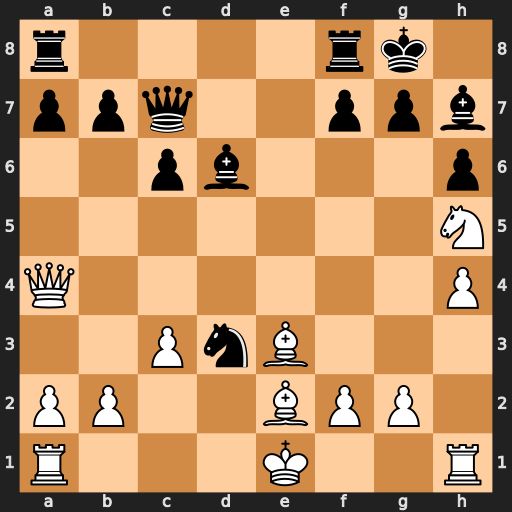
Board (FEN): r4rk1/ppq2ppb/2pb3p/7N/Q6P/2PnB3/PP2BPP1/R3K2R
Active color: w
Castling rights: KQ
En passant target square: -
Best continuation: Bxd3 Bxd3 Qd4